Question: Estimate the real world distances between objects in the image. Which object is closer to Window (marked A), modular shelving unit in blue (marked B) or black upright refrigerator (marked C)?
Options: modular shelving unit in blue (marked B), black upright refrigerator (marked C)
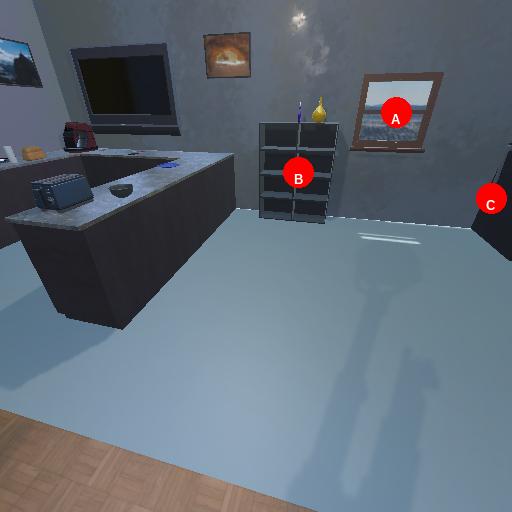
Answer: modular shelving unit in blue (marked B)